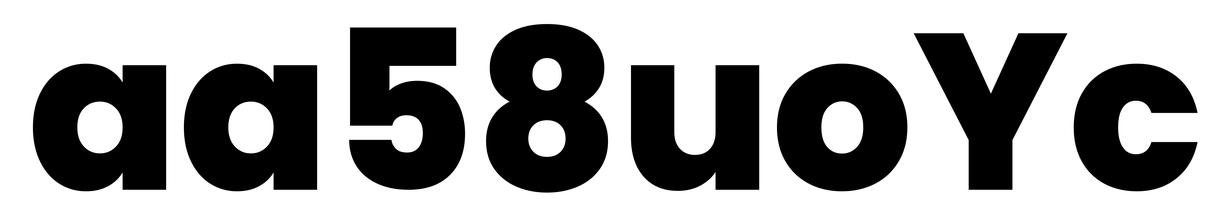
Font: Poppins-ExtraBold